Field crop: maize
Growth stage: 2
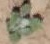
Species: chenopodium